Question: I just recently started with the flot library for displaying charts but when checking if different browsers shows everything correct I noticed something. When using IE everthing looks ok or atleast everything is on two rows, month on first row and date on second. Then I switched to firefox and depending on which chart and which month it showed different. In chrome it was the same as firefox but not on the same charts. Kinda hard to explain so I will provide an image below. What might be causing this?

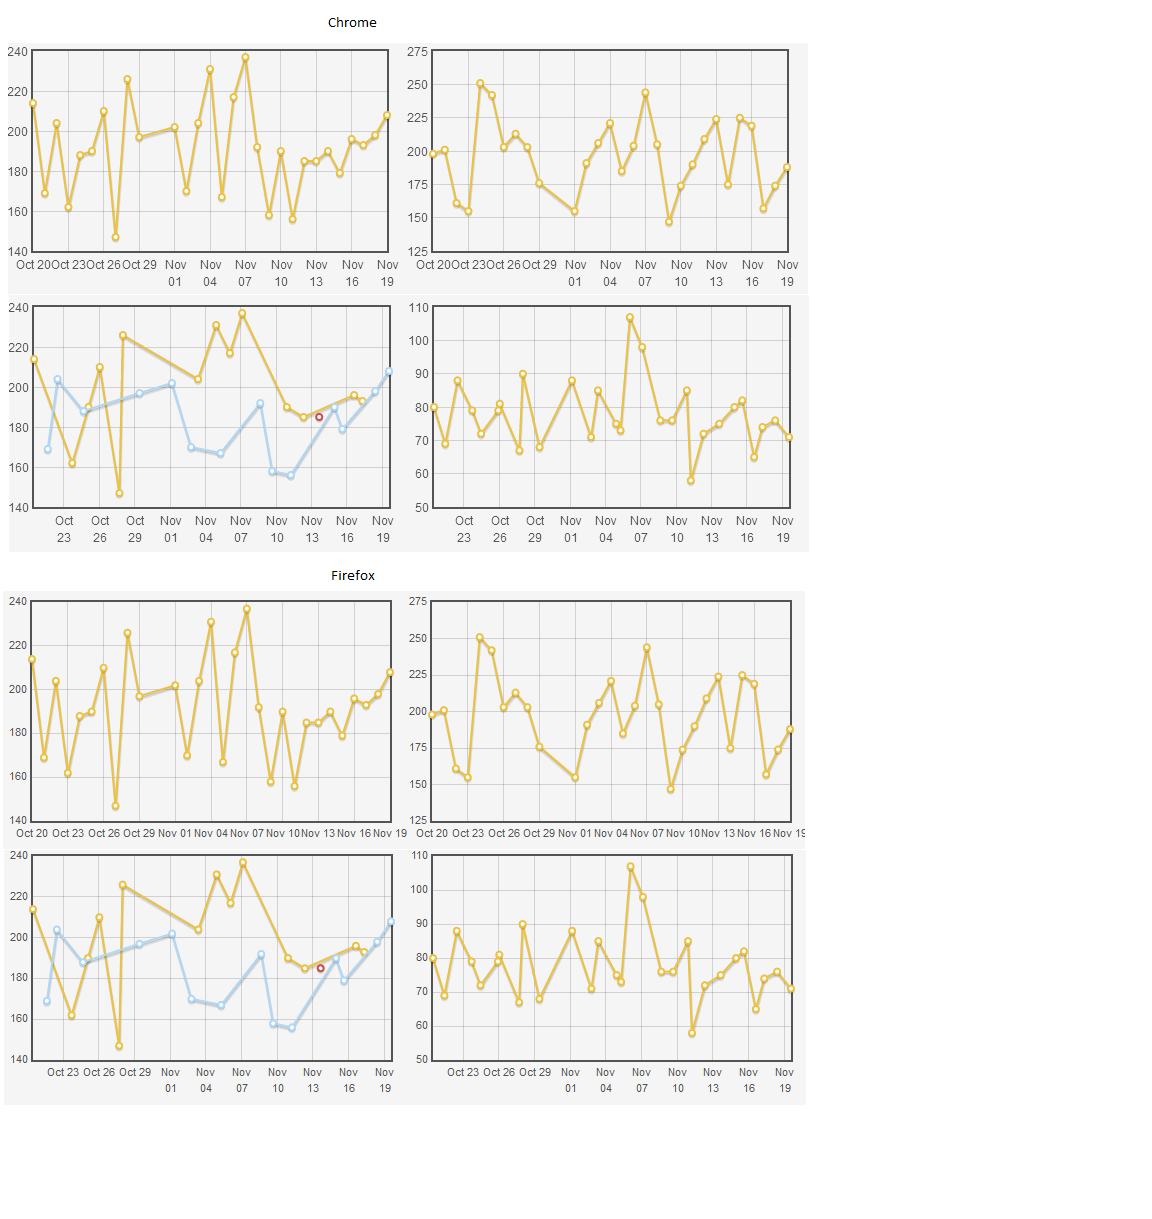
Answer: I'd imagine there's just slight differences with each browser producing more/less room on the xaxis and sometimes forcing the line wrap. If you always want it to wrap, then set this explicitly in your options:
'''
$.plot('#placeholder', data, {
xaxis: {
mode: 'time',
timeformat: '%b<br/>%d'
}
});
'''
Fiddle <URL>.